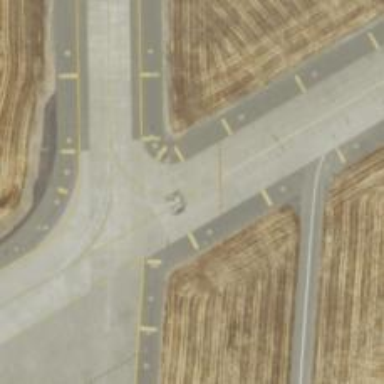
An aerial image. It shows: Image of taxiway at airport.